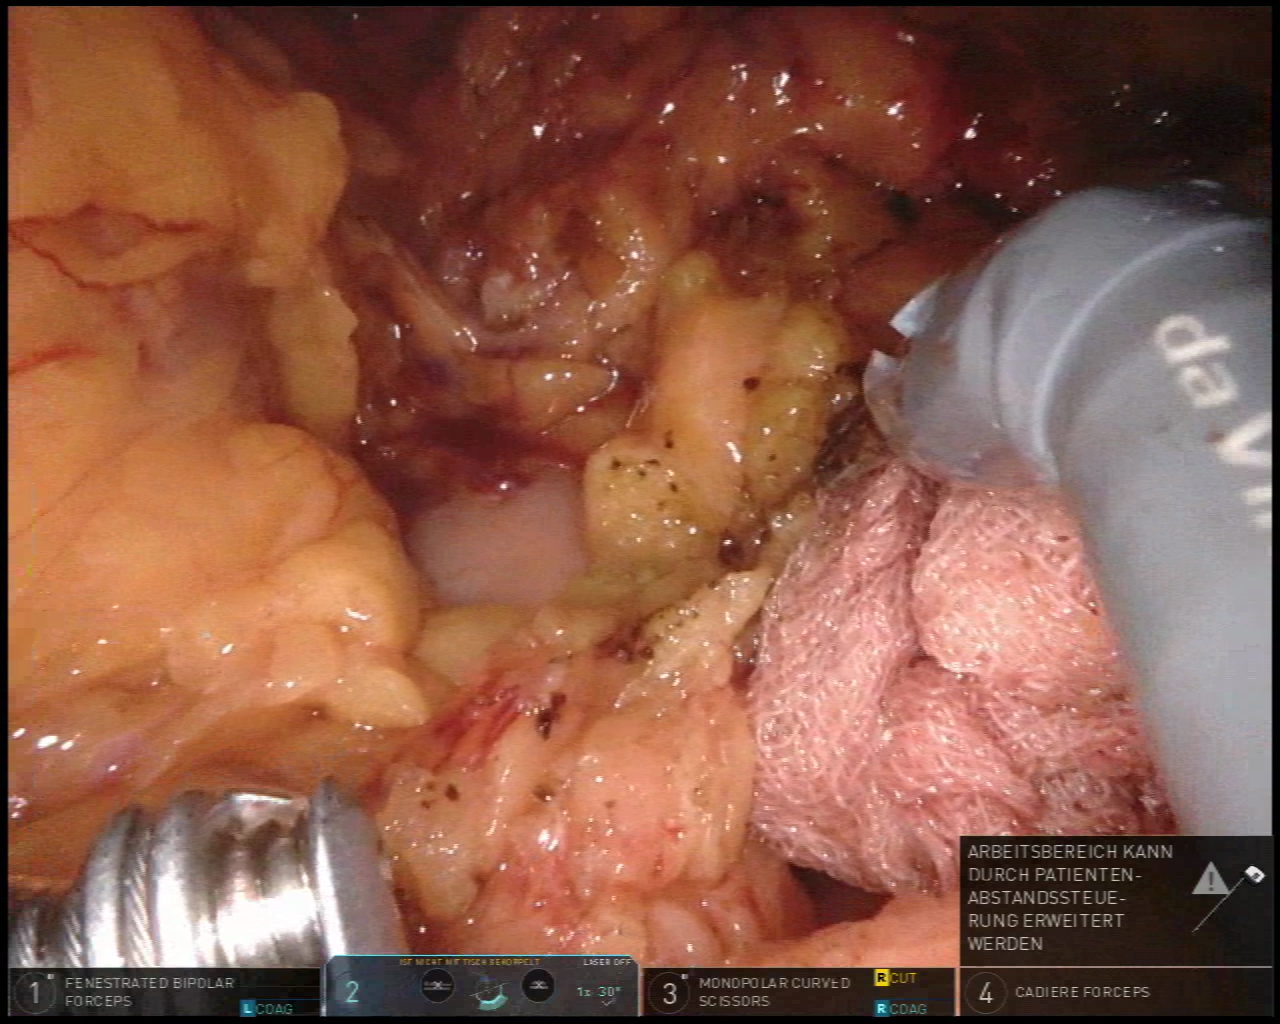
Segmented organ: stomach
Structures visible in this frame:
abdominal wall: no
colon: no
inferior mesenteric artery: no
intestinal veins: no
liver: no
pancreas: no
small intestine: no
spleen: no
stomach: yes
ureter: no
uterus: no
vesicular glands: no